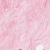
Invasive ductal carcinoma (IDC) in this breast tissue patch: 0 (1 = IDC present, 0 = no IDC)